Field crop: maize
Growth stage: 2
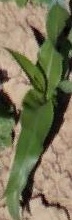
Species: maize